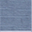
Piece: xx